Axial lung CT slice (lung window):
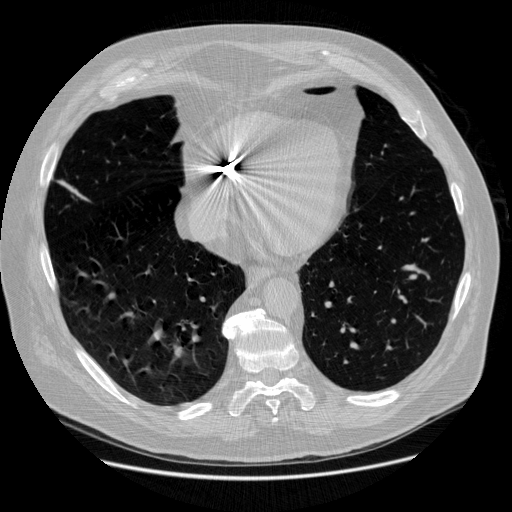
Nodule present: no